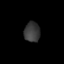
Tissue: lung
Cell type: Myeloid cells
Senescence score: 0.5648
Nuclear area (px): 314
Mean DAPI intensity: 57.318